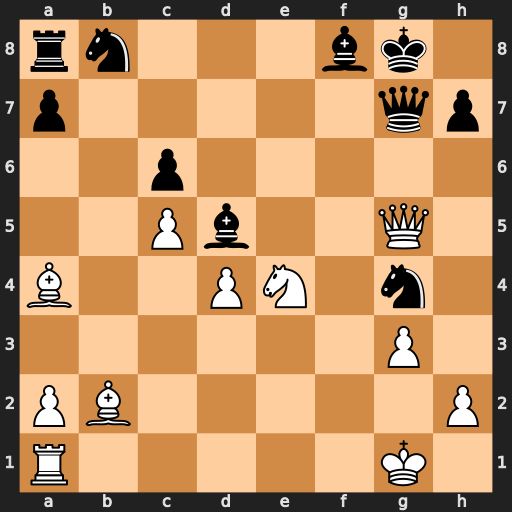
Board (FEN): rn3bk1/p5qp/2p5/2Pb2Q1/B2PN1n1/6P1/PB5P/R5K1
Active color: w
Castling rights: -
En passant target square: -
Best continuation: Qxg4 Qxg4 Nf6+ Kh8 Nxg4